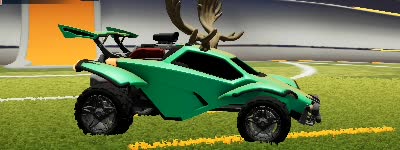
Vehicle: octane